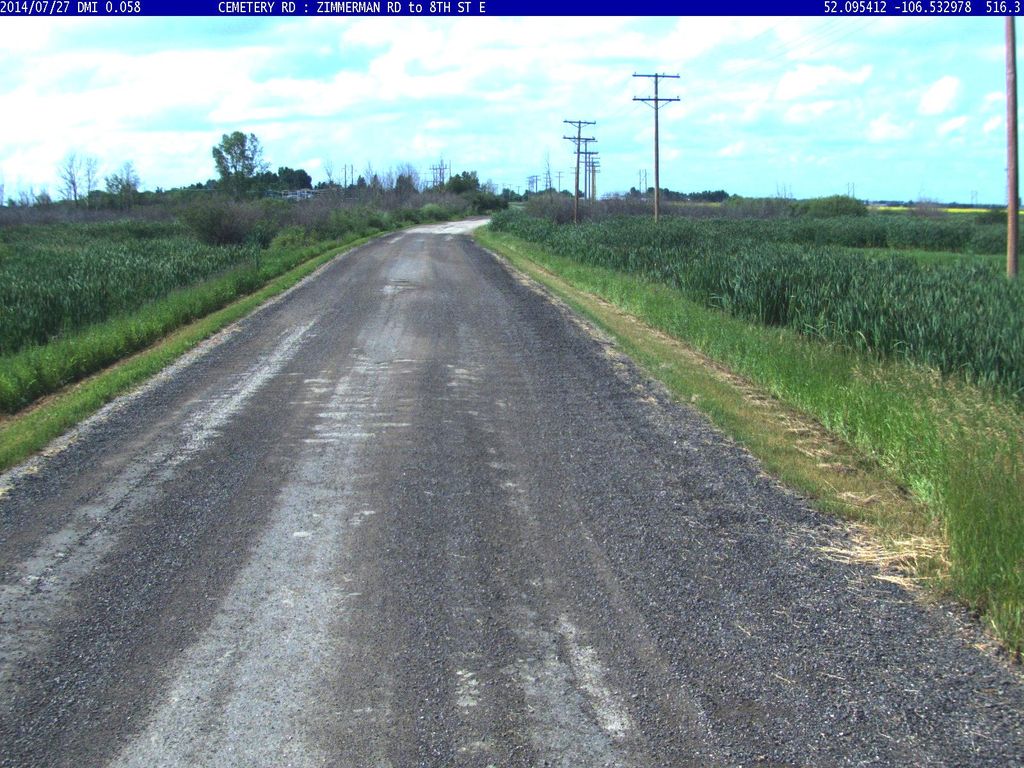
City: saskatoon